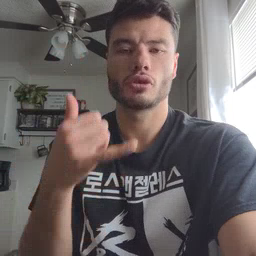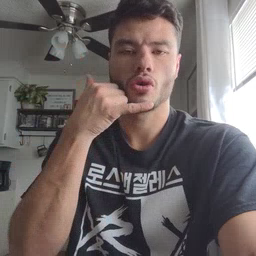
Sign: callonphone